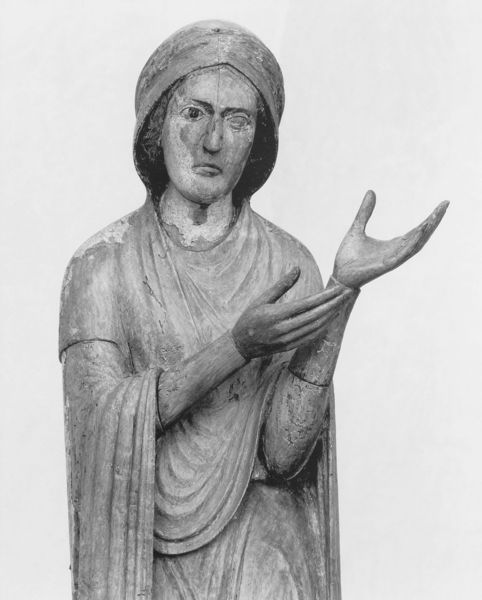
Titel: Kreuzabnahme
Standort: Tivoli, Dom (EU - I - Latium)
Schlagwörter: mann, umhang, frau, holz, haube, kappe, augen, falten, gesicht, mensch, hals, hände, figur, gewand, skulptur, statue, kopftuch, faltenwurf, foto, schwarzweiss, schnitzerei, romanik, bemalung, maria, holzskulptur, beschädigt, capite velato